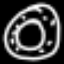
Label: donut